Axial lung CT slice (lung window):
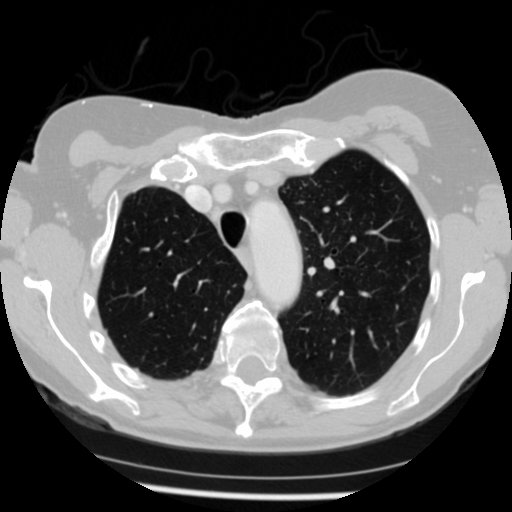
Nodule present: no